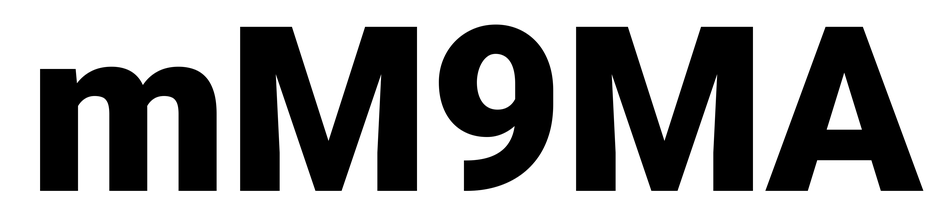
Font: Roboto_Black